Question: I want to connect the PageController with the three ViewControllers below to set the content of the lower SplitView.
Any ideas on how to do it?

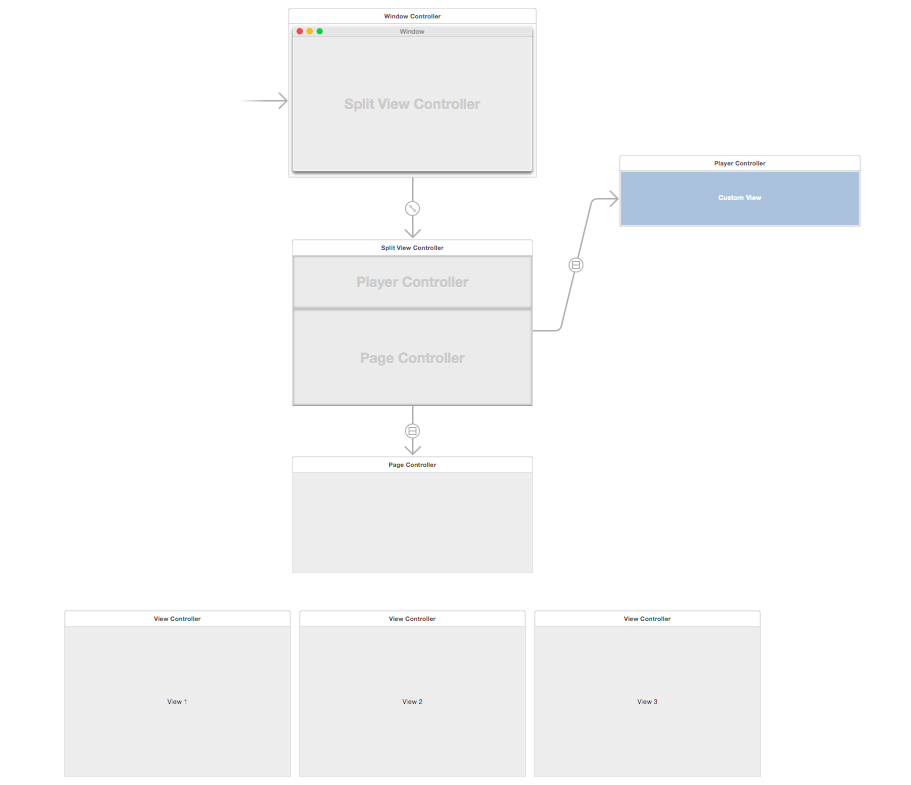
Answer: Unfortunately there is not standard way to embed them.
Connect the ViewControllers via a custom segue and subclass it to behave like you need.